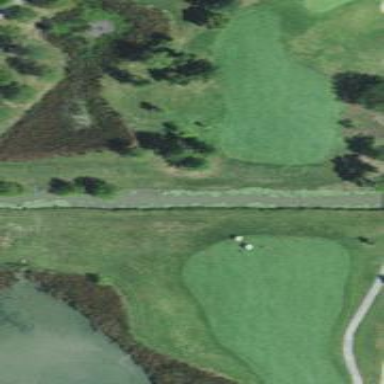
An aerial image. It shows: Water hazard in golf course. The hazard is natural water feature.